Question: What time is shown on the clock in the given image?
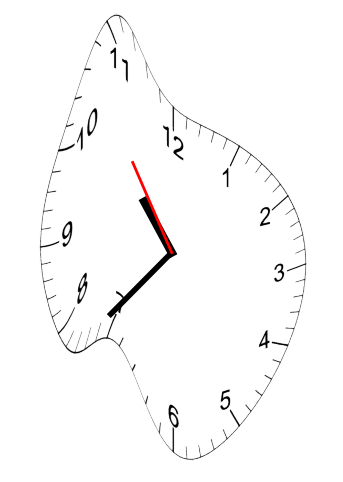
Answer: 10:36:54